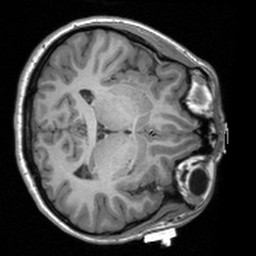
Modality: T1w
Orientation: axial
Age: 25
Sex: female
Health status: healthy
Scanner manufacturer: siemens
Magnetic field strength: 3 T
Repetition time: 1.9 s
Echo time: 0.00226 s